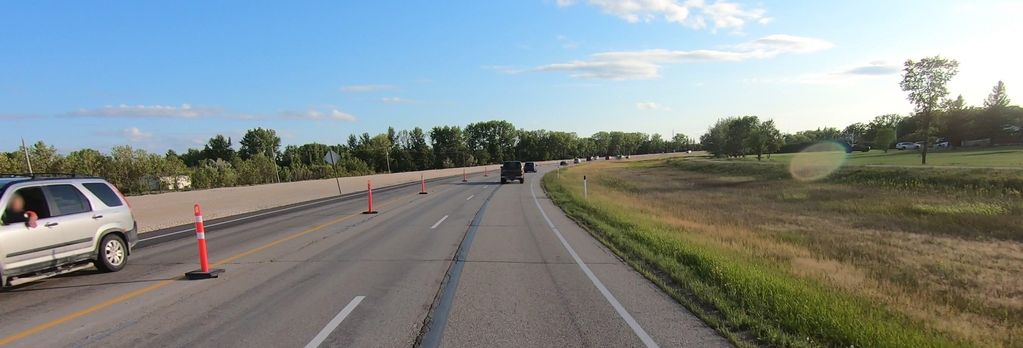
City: winnipeg